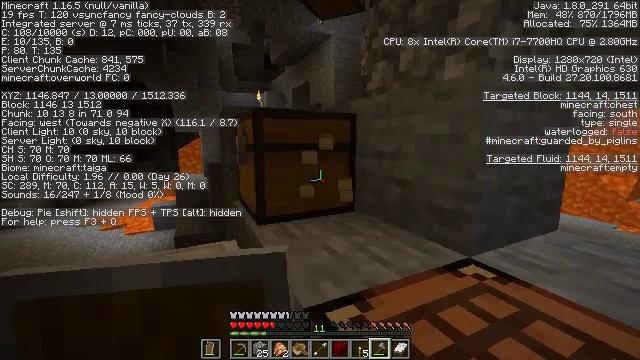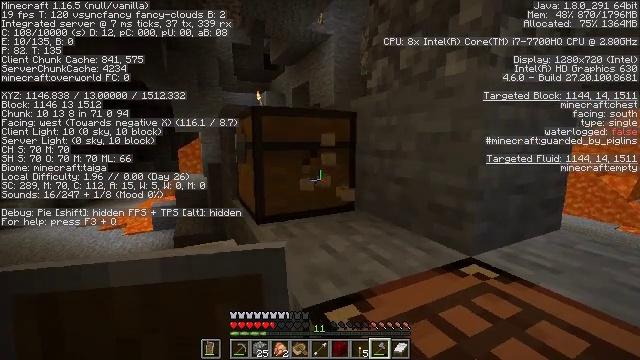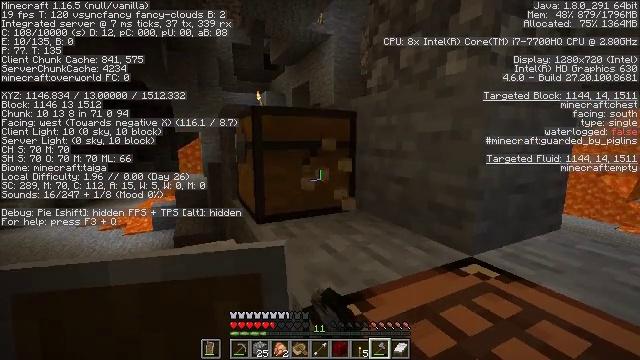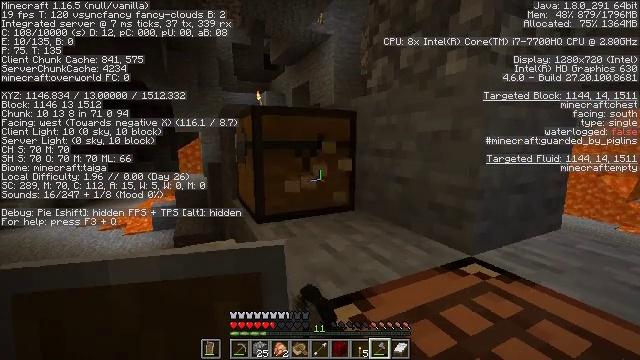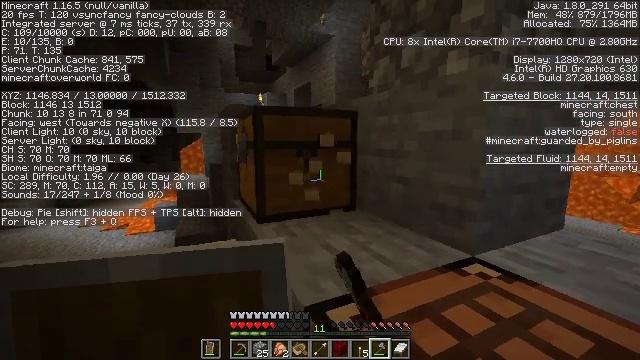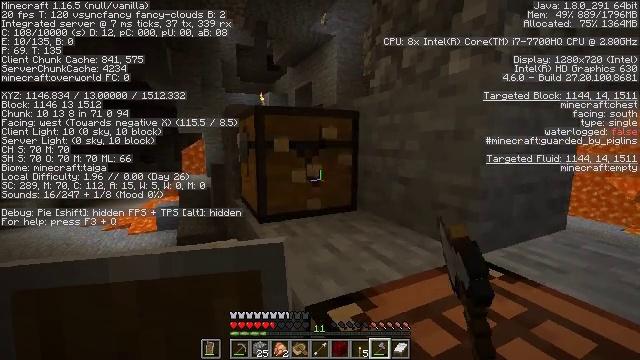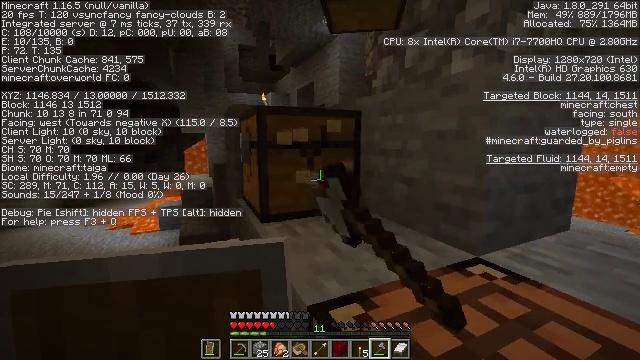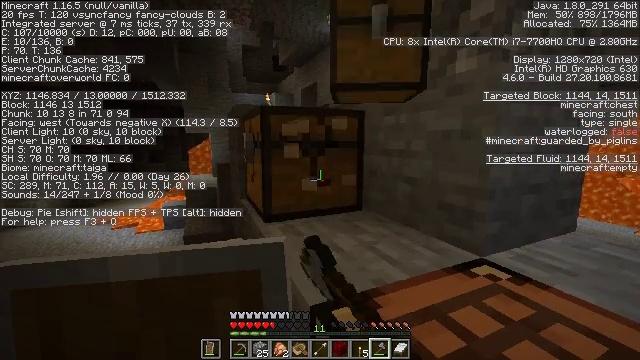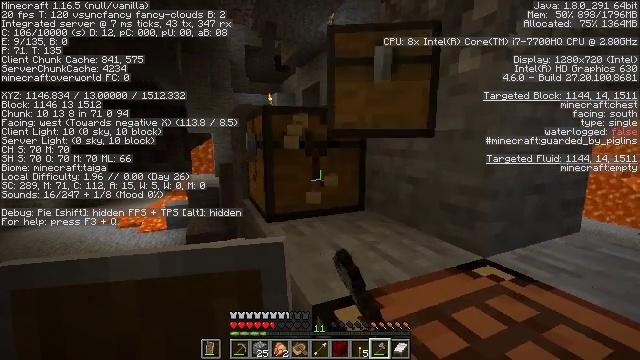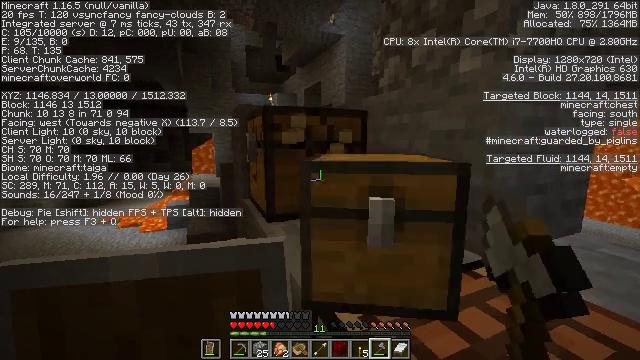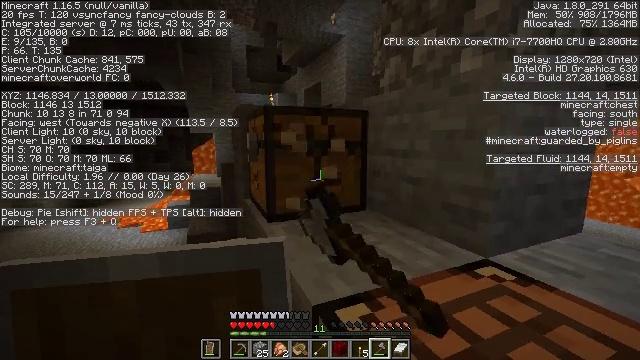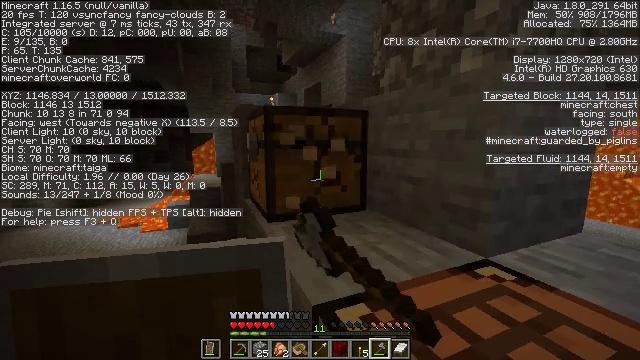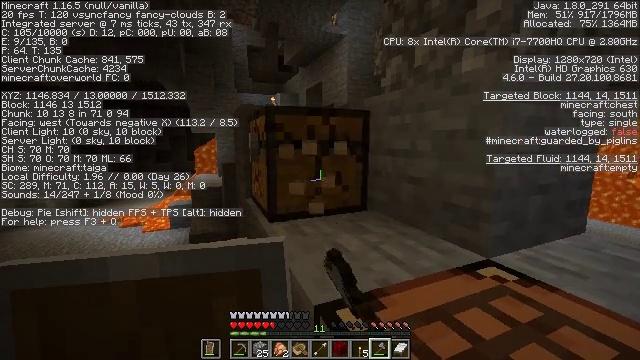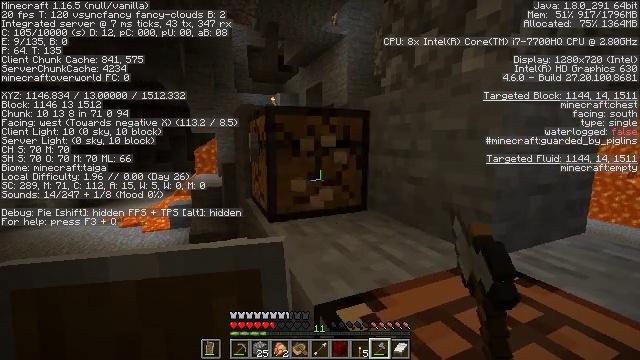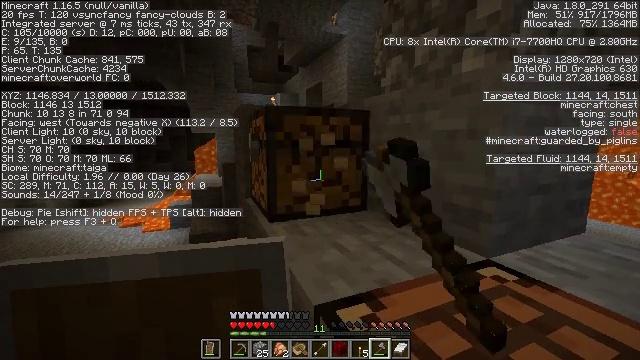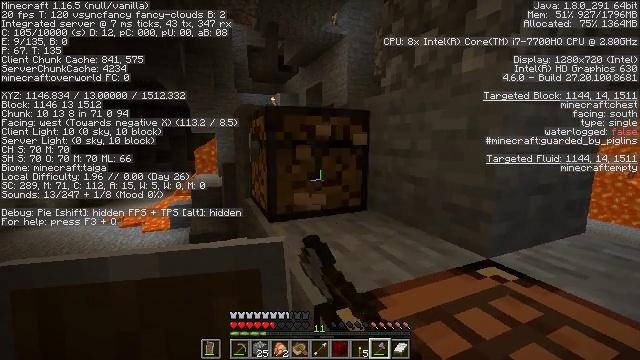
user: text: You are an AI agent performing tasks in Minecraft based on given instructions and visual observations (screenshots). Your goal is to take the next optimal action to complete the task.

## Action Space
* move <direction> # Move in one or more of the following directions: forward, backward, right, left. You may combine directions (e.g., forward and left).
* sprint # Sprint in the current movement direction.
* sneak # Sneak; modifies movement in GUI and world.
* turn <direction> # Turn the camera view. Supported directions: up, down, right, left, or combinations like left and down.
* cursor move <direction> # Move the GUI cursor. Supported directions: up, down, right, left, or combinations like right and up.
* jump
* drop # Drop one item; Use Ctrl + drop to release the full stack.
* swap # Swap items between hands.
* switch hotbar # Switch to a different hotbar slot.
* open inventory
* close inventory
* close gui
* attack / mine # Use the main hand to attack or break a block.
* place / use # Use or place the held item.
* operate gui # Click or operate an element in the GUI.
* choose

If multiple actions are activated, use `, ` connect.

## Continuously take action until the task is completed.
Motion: motion action
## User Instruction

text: Gather the chest from its place.
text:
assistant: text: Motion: attack / mine
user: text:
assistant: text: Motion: attack / mine
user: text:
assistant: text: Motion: attack / mine
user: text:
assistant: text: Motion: attack / mine
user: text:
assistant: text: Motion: attack / mine
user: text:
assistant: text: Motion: attack / mine
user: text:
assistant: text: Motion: attack / mine
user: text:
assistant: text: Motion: attack / mine
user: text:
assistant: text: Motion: attack / mine
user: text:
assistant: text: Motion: attack / mine
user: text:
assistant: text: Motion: attack / mine
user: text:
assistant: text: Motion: attack / mine
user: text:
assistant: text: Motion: attack / mine
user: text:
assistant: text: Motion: attack / mine
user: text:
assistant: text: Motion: attack / mine
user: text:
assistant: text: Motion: attack / mine
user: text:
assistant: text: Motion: attack / mine
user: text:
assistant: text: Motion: attack / mine
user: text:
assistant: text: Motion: attack / mine
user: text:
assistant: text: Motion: attack / mine
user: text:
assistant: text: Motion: attack / mine
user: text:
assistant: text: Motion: attack / mine
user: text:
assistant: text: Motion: attack / mine